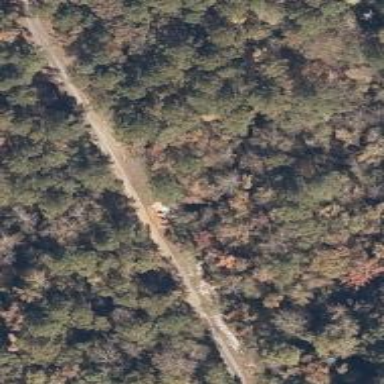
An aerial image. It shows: Culvert tunnel.